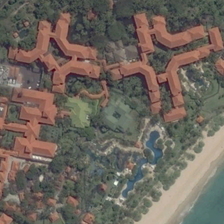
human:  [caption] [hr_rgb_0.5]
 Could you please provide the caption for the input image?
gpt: many green trees and some red buildings are in a resort near a beach .

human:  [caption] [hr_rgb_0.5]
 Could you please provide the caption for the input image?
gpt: many green trees and some red buildings are in a resort near a beach .

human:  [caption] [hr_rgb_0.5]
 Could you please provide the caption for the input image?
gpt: many green trees and some red buildings are in a resort near a beach .

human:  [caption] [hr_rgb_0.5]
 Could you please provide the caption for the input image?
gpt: many green trees and some red buildings are in a resort near a beach .

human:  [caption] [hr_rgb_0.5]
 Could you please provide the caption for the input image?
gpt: many green trees and some red buildings are in a resort near a beach .